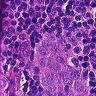
Metastatic tissue present: yes